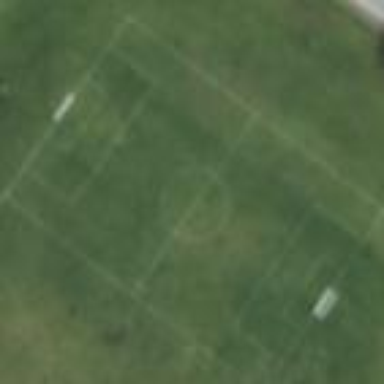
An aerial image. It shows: Soccer pitch for leisure land activities.